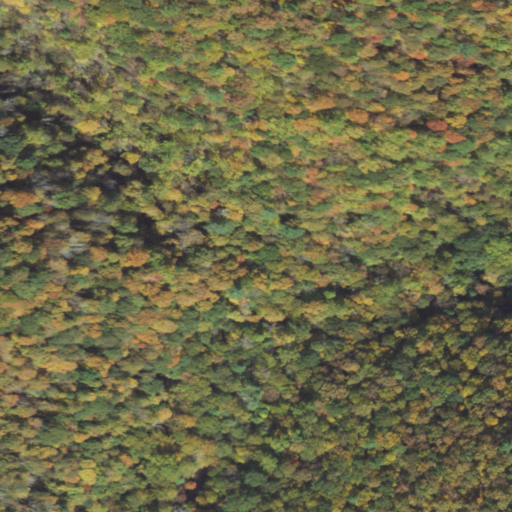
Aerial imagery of valley in Pennsylvania named Smokestack Hollow containing deciduous forest, mixed forest, and open development